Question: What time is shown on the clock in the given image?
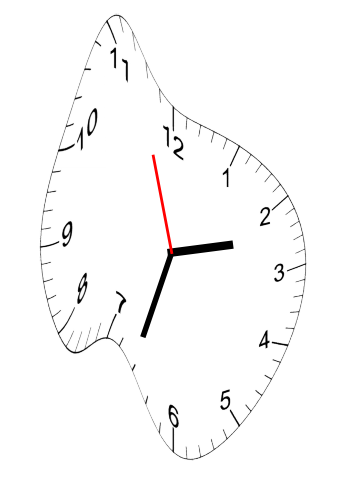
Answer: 02:32:57